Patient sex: M
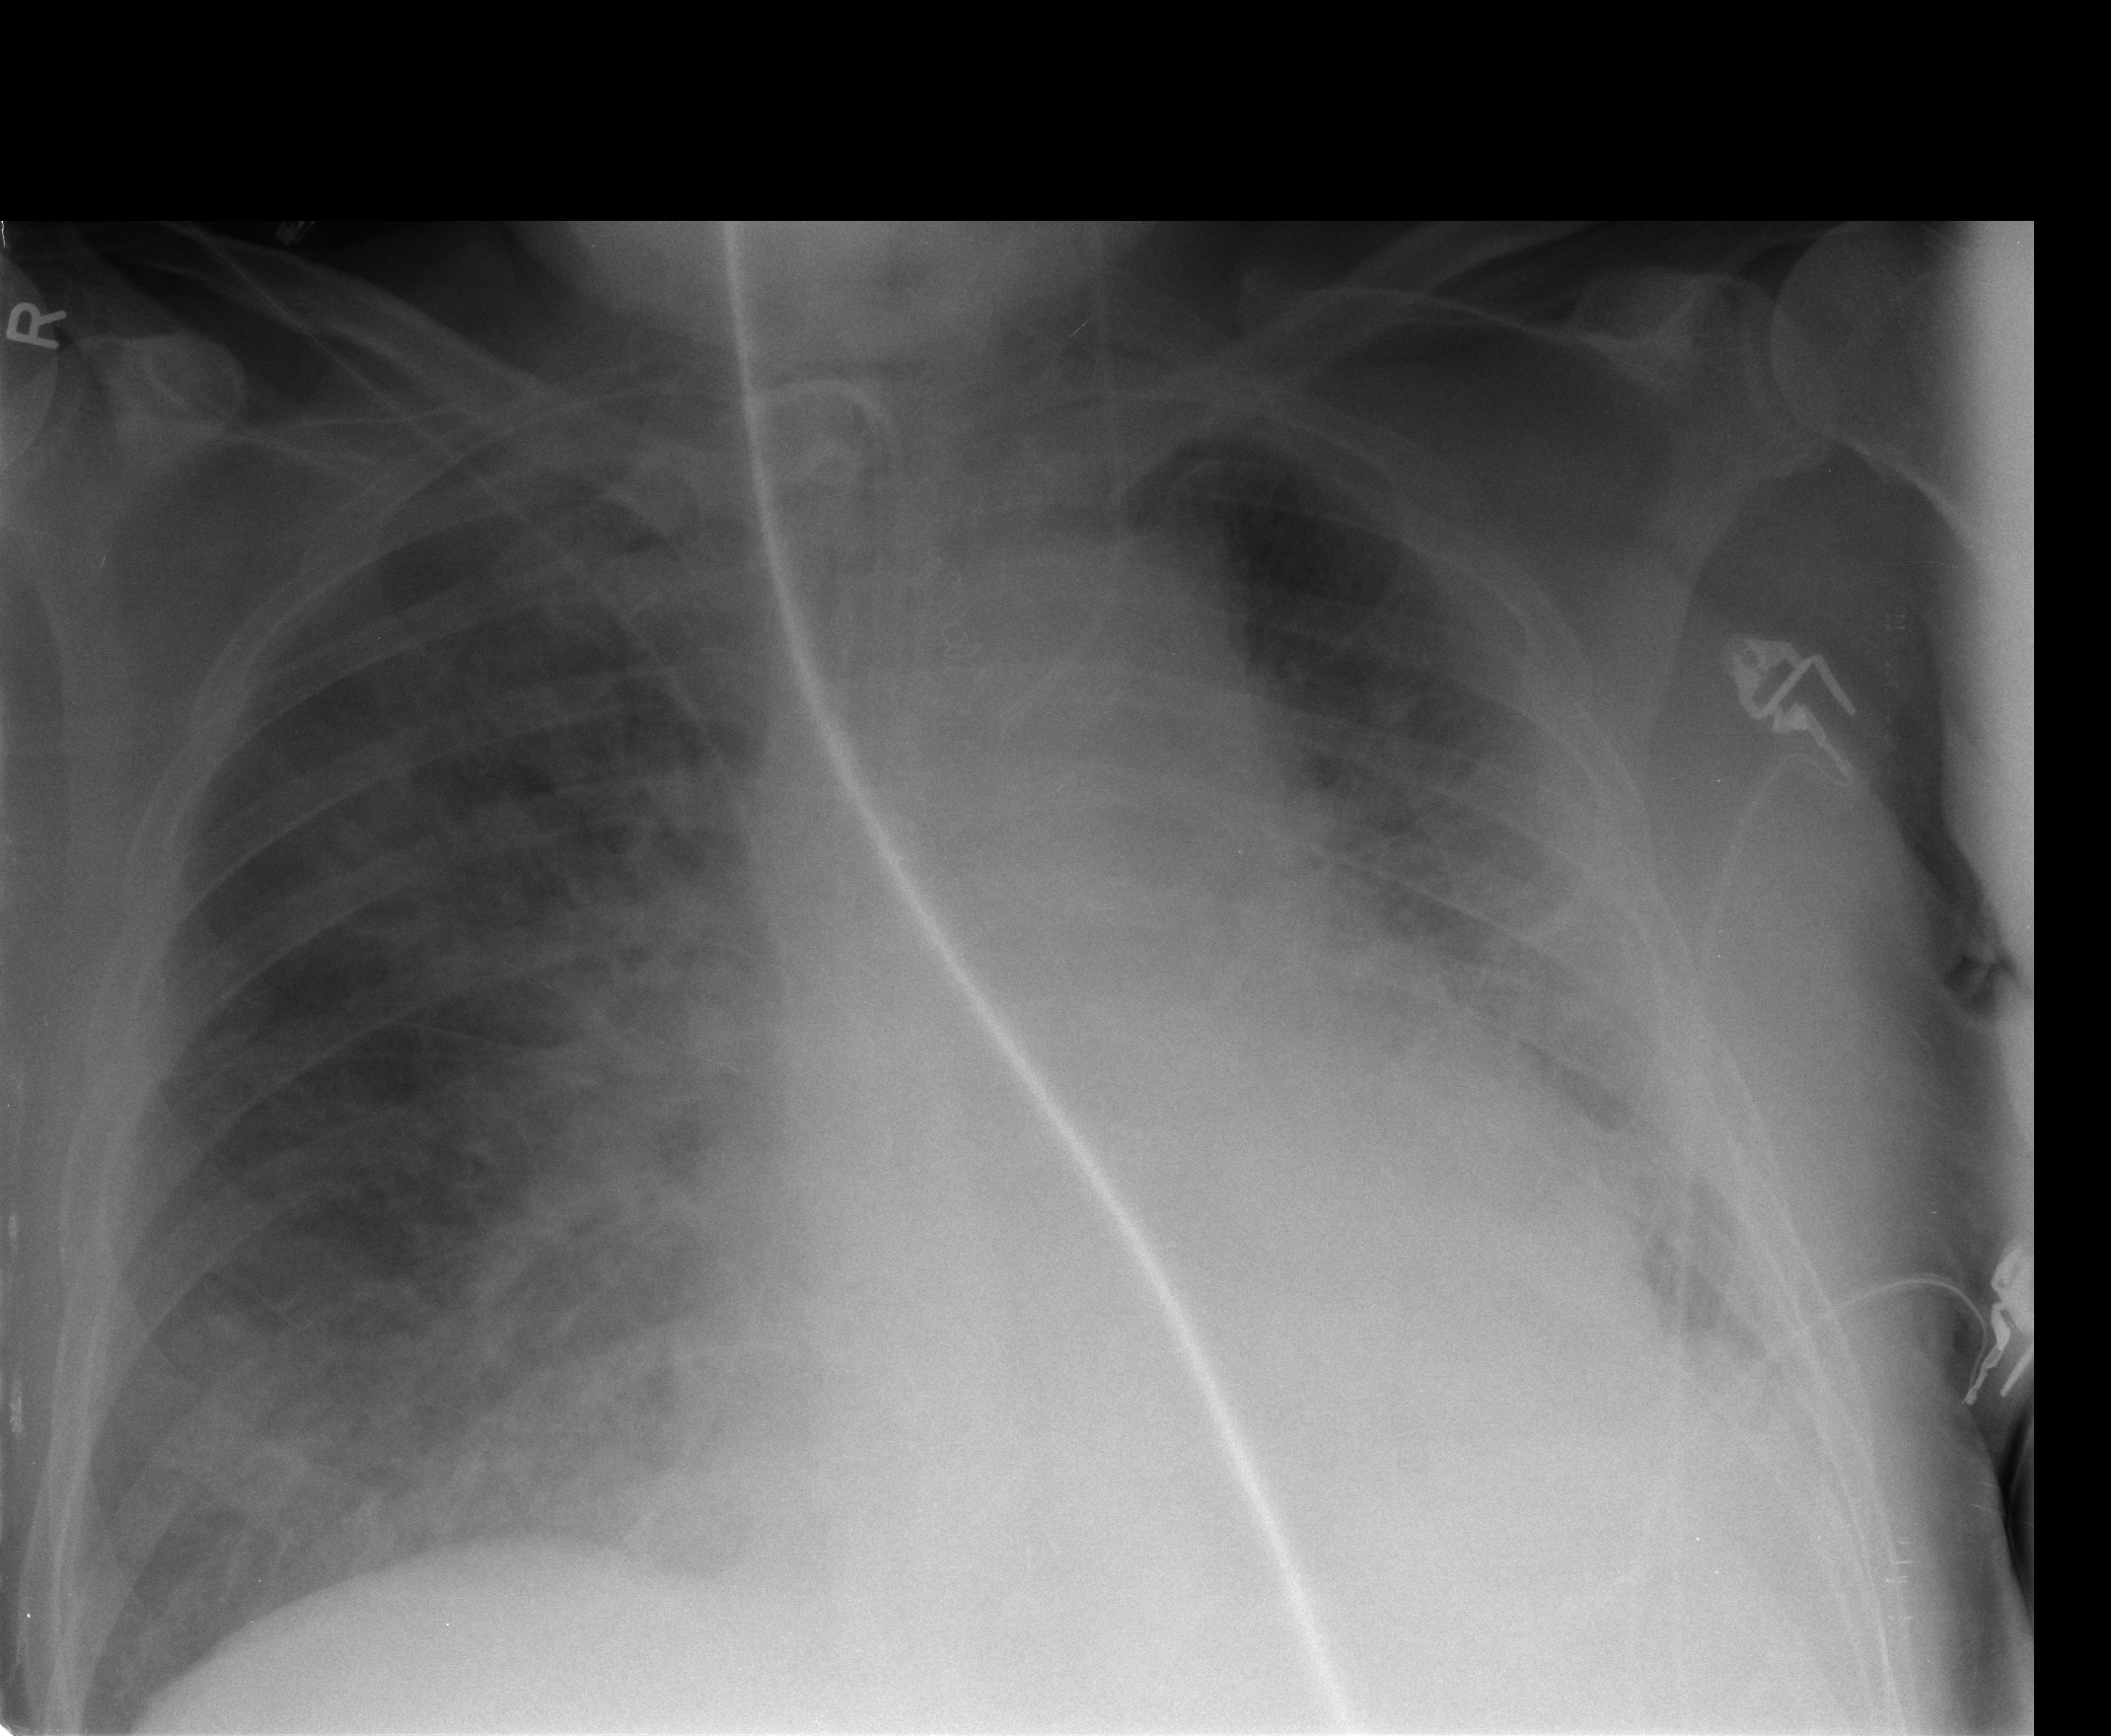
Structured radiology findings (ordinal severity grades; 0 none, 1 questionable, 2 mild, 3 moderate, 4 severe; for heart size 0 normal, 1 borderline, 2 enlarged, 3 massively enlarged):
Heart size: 2
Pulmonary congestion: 3
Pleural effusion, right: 0
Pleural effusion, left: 1
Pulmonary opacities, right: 2
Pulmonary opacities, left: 2
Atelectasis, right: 2
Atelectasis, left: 2